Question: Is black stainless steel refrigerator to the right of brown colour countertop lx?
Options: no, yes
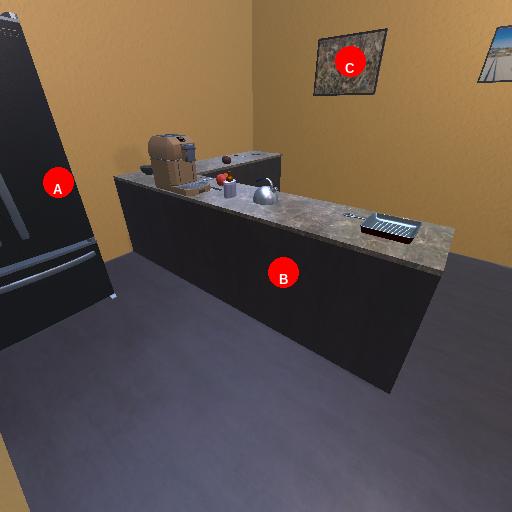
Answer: no